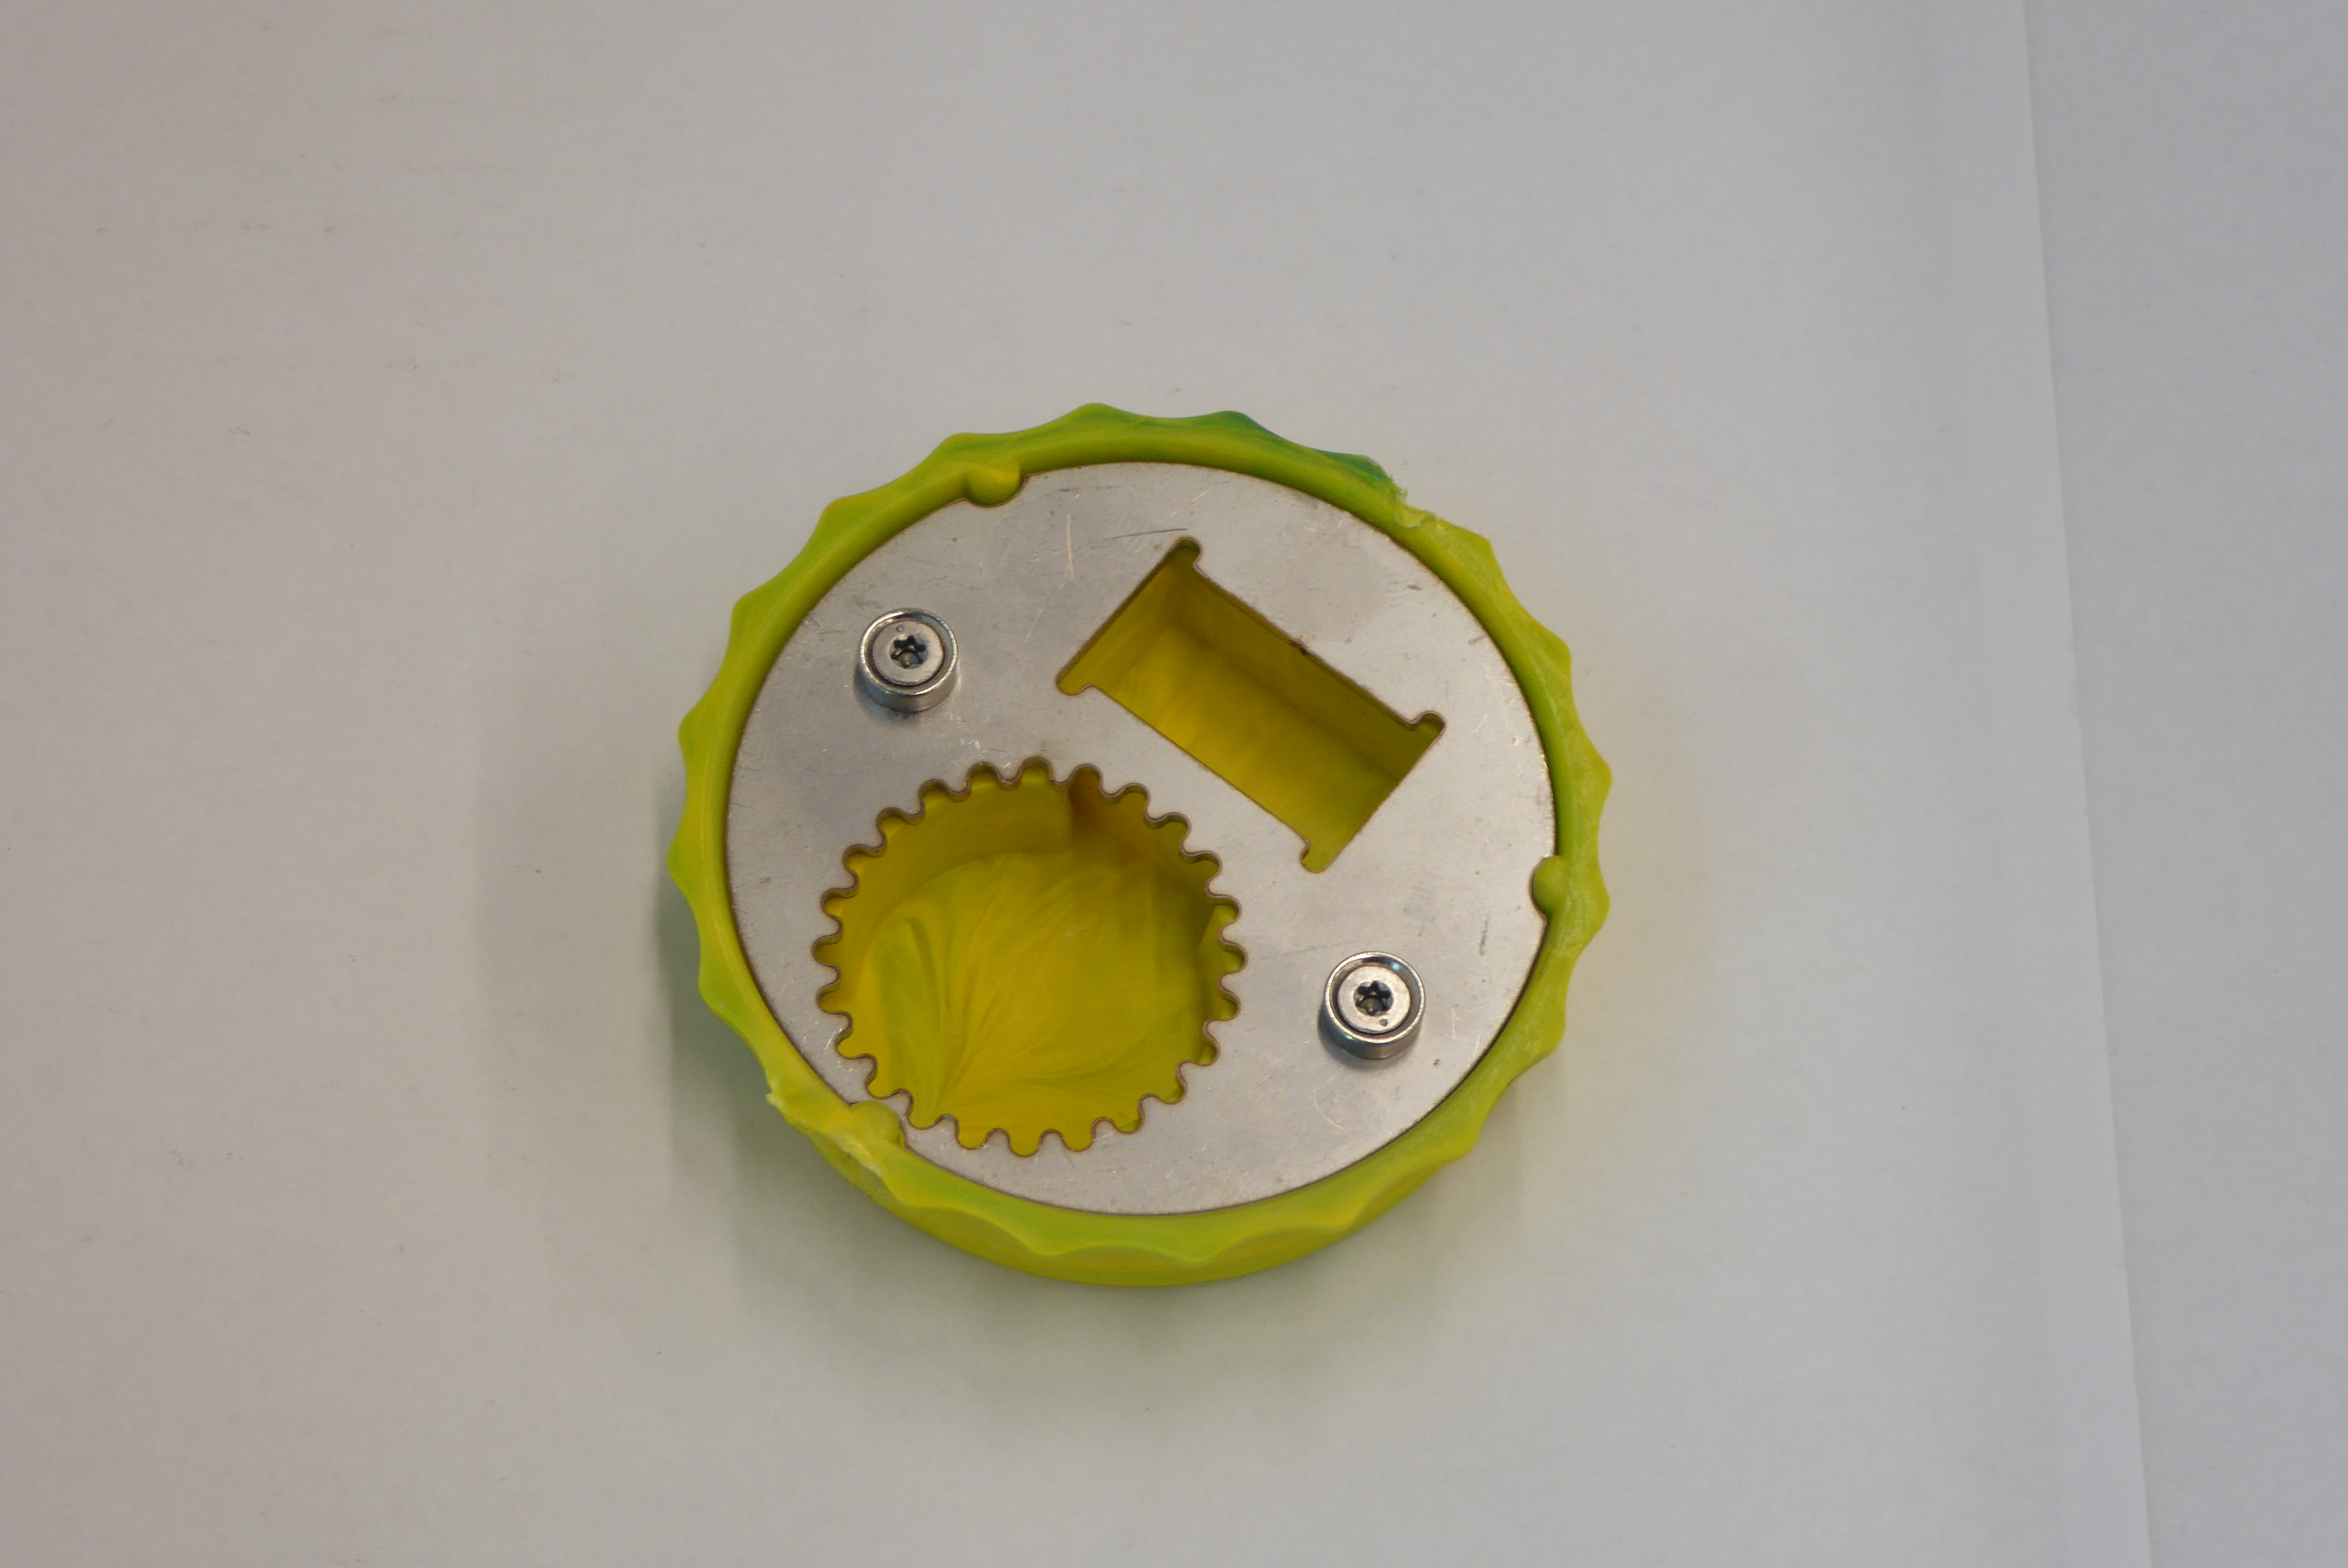
Label: Bottle Opener